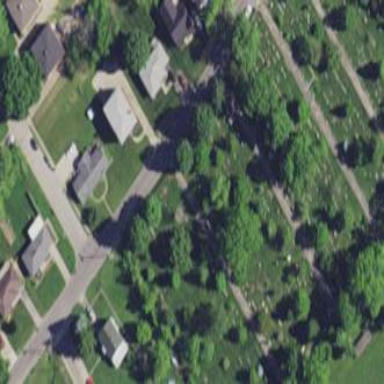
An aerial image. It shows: Cemetery.